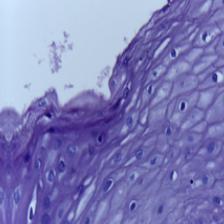
Diagnosis: Normal